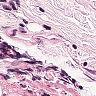
Metastatic tissue present: no